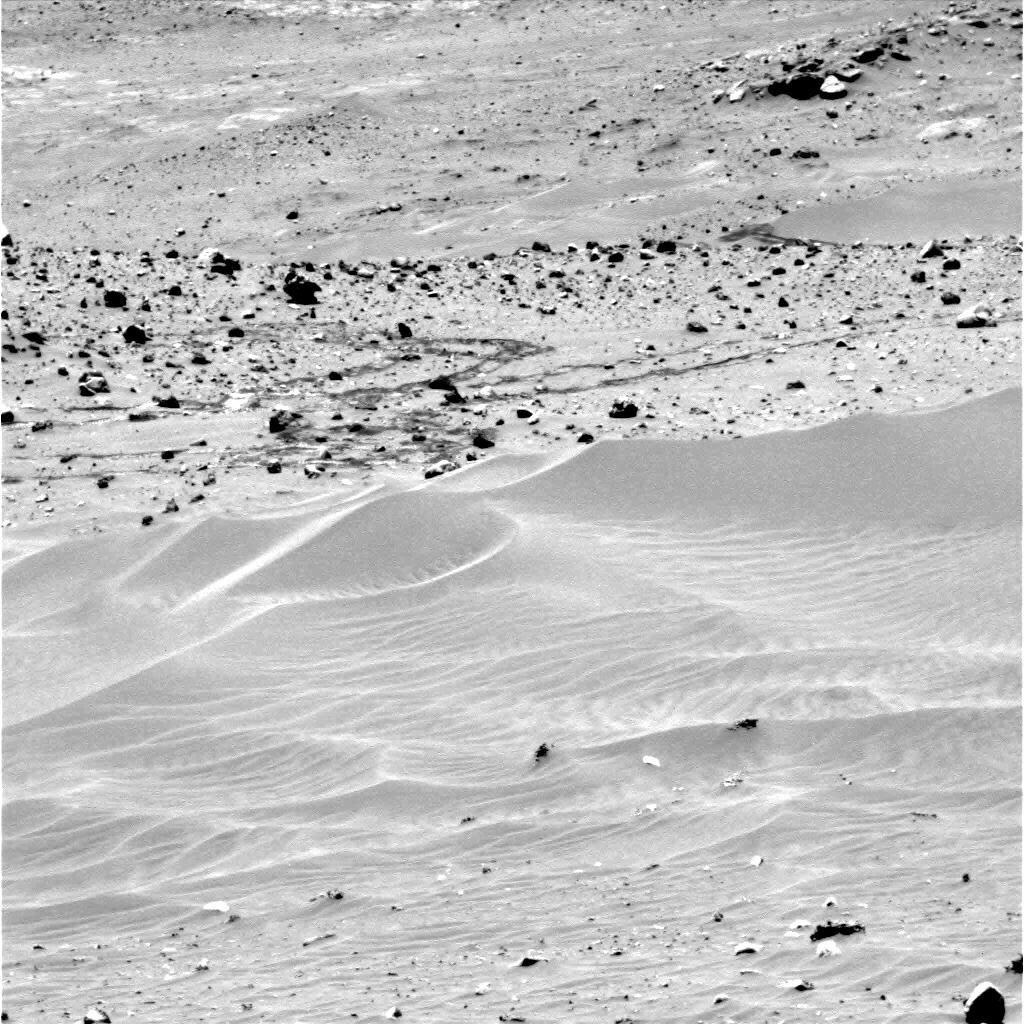
Terrain classes present: Gravel / Sand / Soil, Rock, Shadow